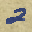
Label: 2